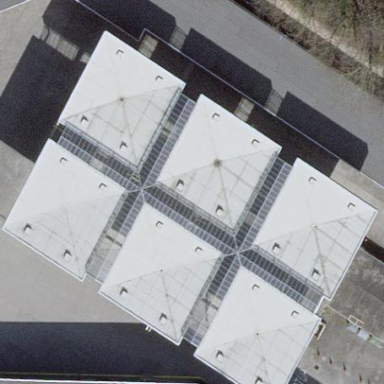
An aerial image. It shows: View of roof of building.